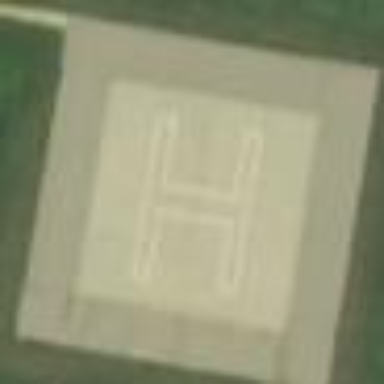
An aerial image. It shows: Image of helipad at airport.